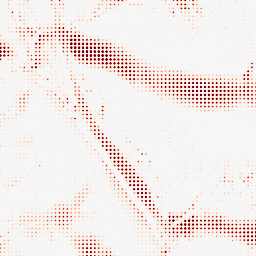
Category: morphological
Decomposition family: morphological_ellipse
Decomposition parameters: operation: opening
width: 50
height: 30
Upsampling method: sinc_blackman
Upsampling parameters: scale: 8
kernel_size: 4
Upsampling scale: 8